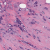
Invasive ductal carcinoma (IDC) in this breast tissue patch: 1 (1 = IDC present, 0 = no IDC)